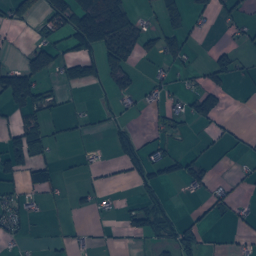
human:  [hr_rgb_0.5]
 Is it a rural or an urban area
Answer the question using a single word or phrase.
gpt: rural

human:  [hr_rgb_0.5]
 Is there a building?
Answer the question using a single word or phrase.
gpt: yes

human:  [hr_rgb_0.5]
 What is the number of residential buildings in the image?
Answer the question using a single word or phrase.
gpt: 192

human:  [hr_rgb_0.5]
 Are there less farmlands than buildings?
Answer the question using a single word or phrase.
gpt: yes

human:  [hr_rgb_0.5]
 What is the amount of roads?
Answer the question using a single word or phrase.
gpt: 115

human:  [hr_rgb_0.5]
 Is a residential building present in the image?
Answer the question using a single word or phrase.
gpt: yes

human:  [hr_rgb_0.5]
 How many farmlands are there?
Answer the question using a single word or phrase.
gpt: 67

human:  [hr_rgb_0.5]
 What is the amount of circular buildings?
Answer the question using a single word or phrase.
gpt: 4

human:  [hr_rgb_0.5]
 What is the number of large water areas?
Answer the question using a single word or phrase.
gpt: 4

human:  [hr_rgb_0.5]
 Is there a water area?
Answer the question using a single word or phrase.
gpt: yes

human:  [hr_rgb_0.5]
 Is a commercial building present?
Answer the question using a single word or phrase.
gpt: no

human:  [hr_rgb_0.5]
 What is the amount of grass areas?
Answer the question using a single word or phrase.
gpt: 122

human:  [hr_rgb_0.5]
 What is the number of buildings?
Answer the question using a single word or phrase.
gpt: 192

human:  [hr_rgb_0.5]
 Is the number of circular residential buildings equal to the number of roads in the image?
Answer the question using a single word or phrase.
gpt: no

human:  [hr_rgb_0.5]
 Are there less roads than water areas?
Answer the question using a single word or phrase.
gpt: no

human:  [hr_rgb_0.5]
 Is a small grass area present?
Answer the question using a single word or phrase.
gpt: yes

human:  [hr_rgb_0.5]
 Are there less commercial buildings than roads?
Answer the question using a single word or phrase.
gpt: yes

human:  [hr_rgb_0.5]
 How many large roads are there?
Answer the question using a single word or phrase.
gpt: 0

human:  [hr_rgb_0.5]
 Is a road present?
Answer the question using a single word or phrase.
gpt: yes

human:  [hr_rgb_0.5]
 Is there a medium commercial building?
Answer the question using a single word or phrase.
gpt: no

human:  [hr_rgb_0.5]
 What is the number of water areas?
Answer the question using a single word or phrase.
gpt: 26

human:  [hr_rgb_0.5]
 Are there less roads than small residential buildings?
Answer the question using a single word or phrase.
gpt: yes

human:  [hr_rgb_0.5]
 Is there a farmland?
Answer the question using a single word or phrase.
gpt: yes

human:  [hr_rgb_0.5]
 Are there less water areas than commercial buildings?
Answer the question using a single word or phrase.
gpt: no

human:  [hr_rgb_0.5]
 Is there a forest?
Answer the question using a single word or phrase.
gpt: yes

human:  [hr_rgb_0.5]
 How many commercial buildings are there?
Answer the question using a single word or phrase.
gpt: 0

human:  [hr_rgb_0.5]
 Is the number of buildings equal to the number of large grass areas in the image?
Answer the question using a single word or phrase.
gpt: no

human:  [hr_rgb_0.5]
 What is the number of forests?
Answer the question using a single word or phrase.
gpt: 130

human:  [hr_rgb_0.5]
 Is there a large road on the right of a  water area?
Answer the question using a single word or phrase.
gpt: no

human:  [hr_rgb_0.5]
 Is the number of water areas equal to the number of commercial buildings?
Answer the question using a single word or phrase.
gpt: no

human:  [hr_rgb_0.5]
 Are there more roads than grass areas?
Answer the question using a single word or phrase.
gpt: no

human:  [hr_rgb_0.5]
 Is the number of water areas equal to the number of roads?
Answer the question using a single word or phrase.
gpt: no

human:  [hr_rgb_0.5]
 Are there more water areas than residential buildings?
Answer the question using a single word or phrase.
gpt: no

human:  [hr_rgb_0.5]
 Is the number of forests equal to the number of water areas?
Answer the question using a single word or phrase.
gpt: no

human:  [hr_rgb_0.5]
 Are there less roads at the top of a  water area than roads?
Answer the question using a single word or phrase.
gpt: yes

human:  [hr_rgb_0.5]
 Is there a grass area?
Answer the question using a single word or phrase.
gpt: yes

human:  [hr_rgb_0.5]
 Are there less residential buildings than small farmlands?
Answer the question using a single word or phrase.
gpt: no

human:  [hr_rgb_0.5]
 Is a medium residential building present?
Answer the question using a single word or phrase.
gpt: yes

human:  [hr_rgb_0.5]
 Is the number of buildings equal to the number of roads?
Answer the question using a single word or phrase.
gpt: no

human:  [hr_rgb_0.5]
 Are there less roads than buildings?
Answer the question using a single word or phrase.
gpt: yes

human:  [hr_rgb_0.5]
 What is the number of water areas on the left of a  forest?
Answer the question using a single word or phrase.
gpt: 25

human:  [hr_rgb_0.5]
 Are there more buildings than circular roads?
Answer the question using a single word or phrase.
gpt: yes

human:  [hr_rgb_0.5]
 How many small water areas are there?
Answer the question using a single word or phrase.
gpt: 15

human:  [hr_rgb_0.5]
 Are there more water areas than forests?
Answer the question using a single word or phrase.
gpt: no

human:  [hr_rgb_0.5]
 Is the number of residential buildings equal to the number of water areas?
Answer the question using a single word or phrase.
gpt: no

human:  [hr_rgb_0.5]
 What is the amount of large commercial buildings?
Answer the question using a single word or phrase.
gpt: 0

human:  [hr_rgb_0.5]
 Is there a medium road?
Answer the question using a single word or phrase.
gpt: no

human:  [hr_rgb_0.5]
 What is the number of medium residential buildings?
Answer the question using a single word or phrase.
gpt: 13

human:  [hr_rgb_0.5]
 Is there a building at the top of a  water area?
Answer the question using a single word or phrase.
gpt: yes

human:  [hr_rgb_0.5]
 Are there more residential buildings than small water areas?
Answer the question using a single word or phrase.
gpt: yes

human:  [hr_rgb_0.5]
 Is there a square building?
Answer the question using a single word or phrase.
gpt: yes

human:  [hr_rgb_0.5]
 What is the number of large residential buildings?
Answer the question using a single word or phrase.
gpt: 1

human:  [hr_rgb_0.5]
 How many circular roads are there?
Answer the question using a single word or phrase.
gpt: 0

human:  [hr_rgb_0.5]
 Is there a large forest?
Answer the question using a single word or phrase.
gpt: yes

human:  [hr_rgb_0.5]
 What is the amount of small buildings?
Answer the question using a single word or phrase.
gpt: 178

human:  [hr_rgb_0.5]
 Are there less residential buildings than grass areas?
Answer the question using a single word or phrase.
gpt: no

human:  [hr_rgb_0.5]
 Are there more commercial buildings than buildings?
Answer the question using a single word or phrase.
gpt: no

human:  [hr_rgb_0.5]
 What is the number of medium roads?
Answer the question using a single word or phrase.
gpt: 0

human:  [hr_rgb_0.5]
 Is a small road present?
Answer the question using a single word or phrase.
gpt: yes

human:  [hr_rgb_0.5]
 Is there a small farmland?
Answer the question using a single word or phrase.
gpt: no

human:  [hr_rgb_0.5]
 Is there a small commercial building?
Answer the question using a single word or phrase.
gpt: no

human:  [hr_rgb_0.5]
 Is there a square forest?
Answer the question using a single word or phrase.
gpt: no

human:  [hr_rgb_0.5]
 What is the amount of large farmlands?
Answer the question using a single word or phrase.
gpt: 66

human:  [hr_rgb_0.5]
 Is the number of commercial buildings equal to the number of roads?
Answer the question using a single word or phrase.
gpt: no